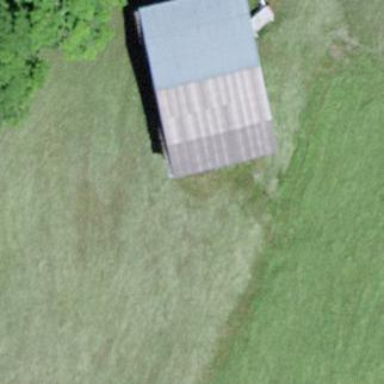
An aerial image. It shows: Rural barn.